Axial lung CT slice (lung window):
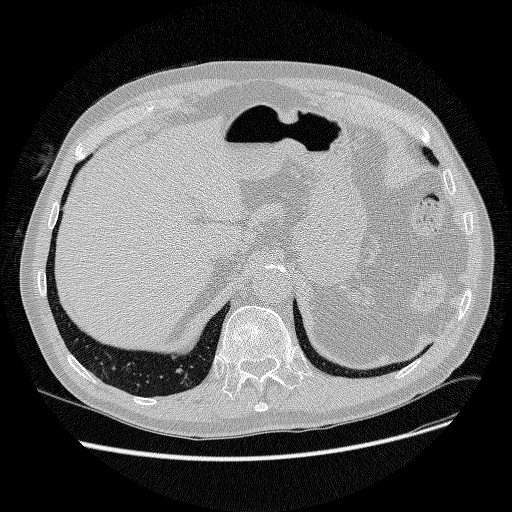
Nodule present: no